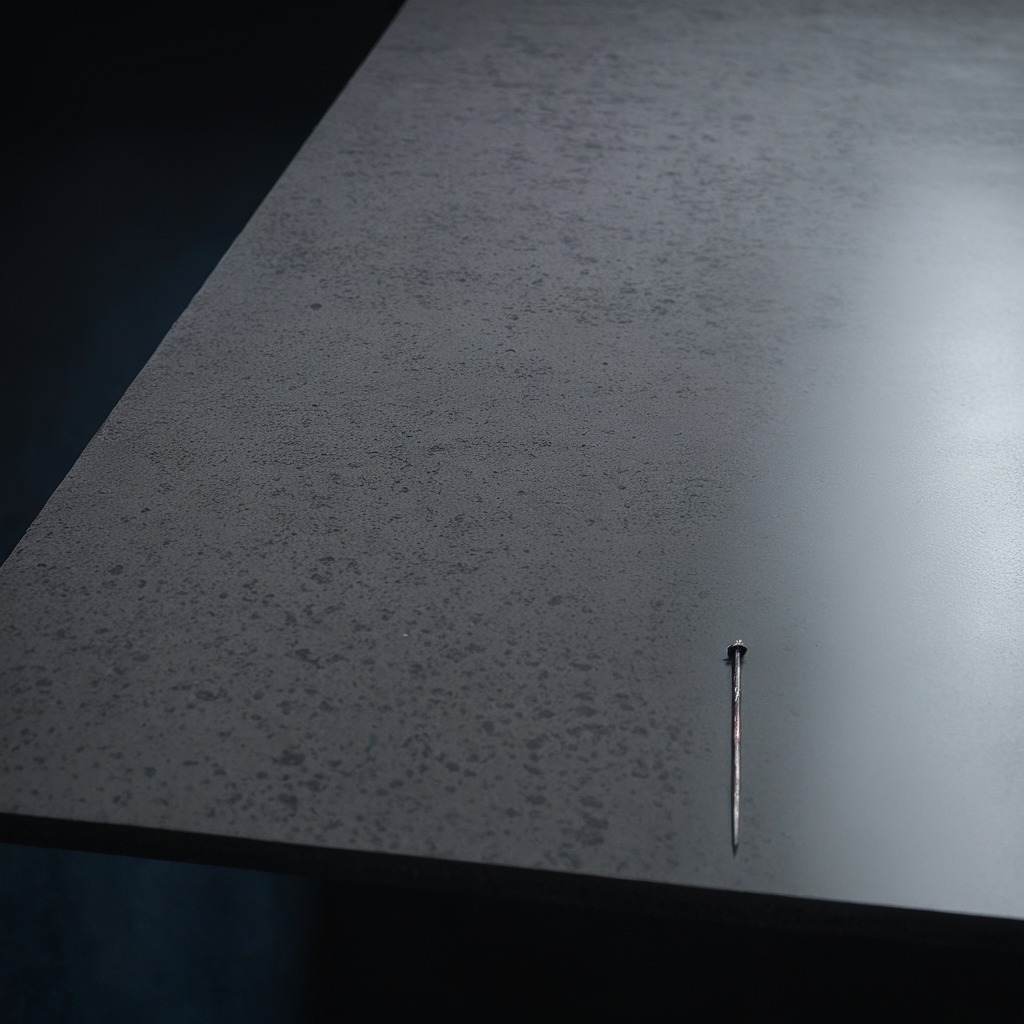
A iron nail is lying on a clean granite table inside a workshop at night.